Interaction volume radius: 10 \u00c5
Interaction volume height: 15 \u00c5
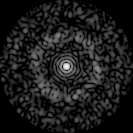
Disorder parameter: 0.8312